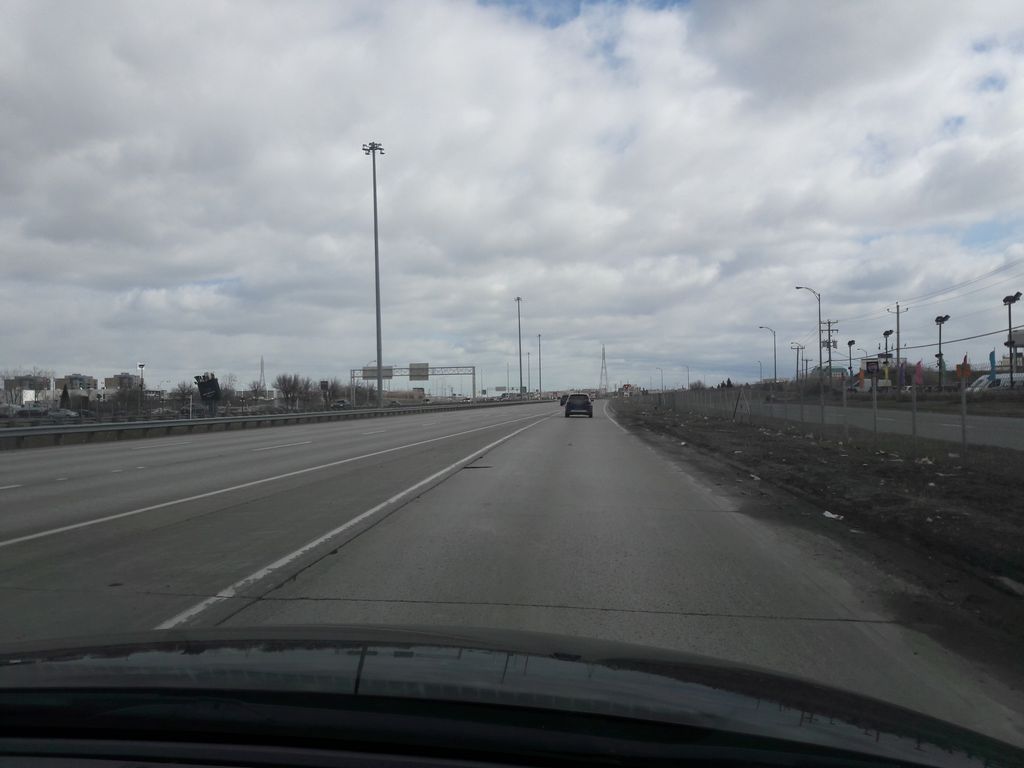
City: montreal